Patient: sex F, age 37
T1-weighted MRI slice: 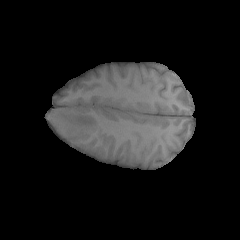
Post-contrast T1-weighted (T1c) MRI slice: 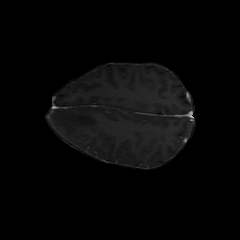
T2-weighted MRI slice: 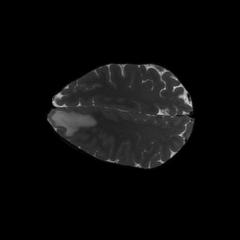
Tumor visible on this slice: yes
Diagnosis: Glioblastoma, IDH-wildtype
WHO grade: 4